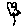
Label: flower